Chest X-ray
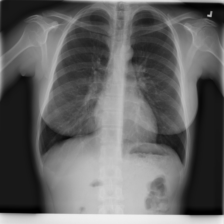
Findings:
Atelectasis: negative
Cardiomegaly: negative
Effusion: negative
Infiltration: negative
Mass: negative
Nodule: negative
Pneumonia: negative
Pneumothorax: negative
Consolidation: negative
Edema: negative
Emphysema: negative
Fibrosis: negative
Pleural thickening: negative
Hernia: negative